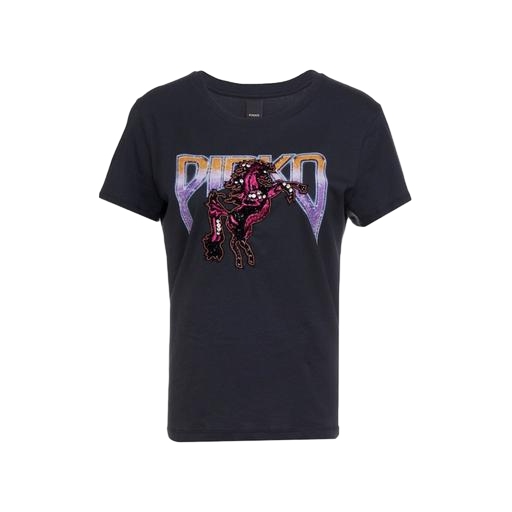
black iris graphic t-shirt only macy, graphic t-shirt, dark graphic tee, white background